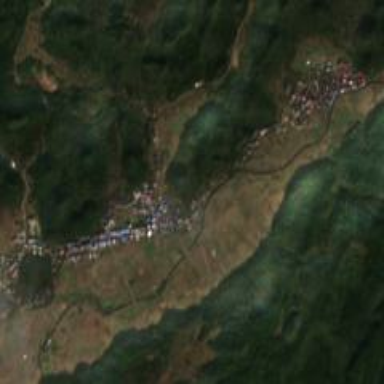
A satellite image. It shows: Township classified as town.